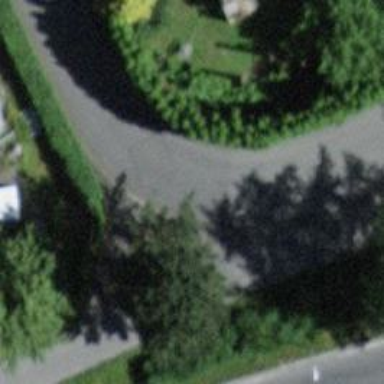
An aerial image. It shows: Residential road with asphalt surface.